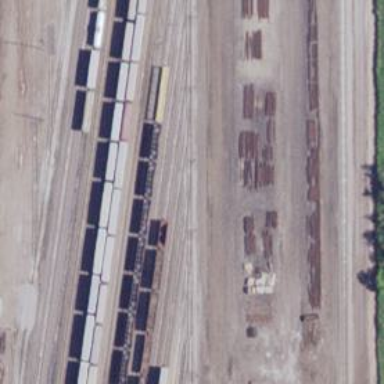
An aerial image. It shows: Railway yard.